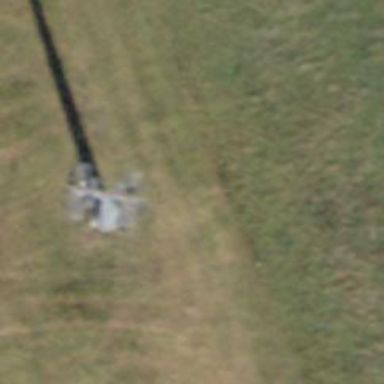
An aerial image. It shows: Pylon for aerialway.